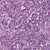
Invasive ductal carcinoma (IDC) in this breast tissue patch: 1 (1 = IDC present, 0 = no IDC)